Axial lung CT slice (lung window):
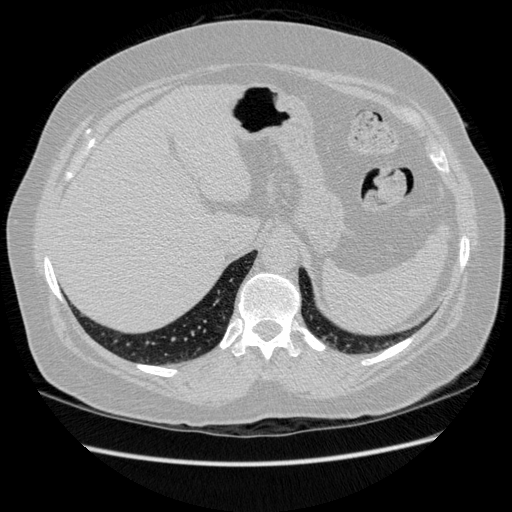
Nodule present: no